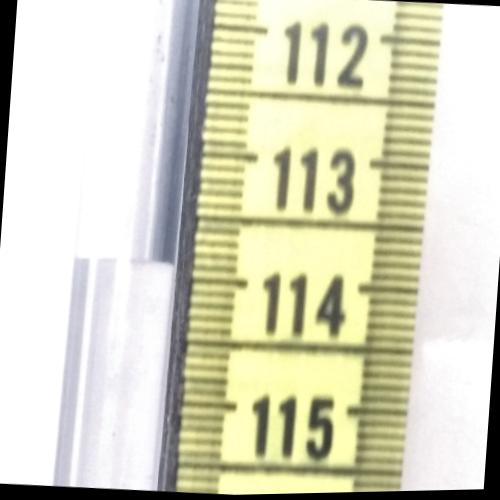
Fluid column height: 113.9 cm